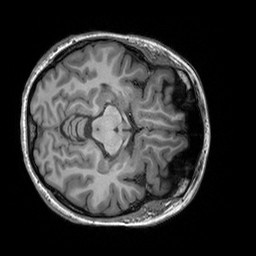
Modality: T1w
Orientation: axial
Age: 23
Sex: female
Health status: healthy
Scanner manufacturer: siemens
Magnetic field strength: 3 T
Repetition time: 2.3 s
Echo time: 0.00303 s